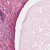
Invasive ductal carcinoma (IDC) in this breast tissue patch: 0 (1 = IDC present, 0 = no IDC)